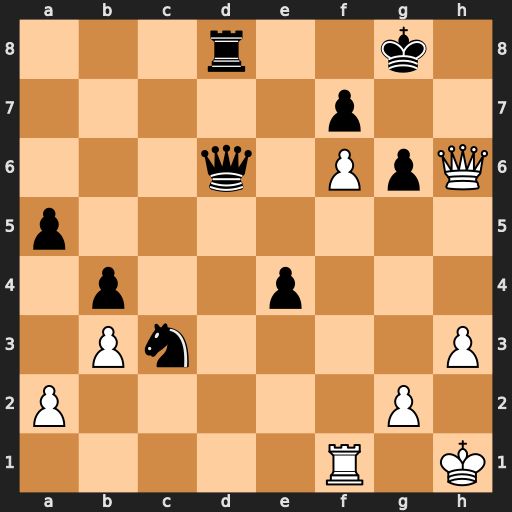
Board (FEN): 3r2k1/5p2/3q1PpQ/p7/1p2p3/1Pn4P/P5P1/5R1K
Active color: w
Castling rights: -
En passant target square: -
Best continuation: Qg7#